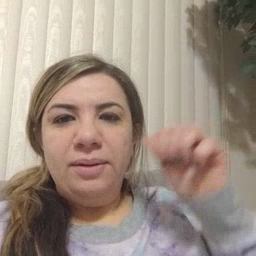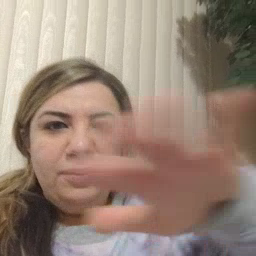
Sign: backyard